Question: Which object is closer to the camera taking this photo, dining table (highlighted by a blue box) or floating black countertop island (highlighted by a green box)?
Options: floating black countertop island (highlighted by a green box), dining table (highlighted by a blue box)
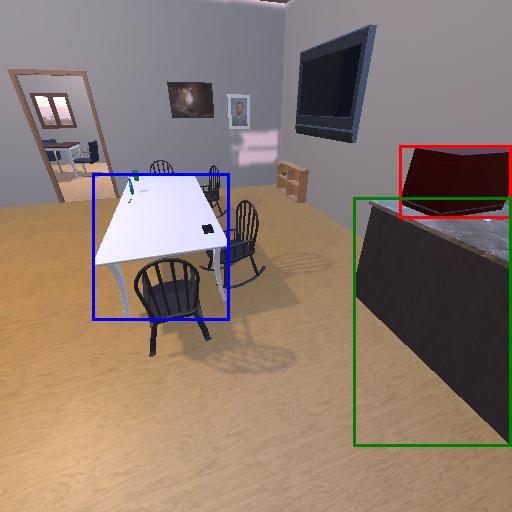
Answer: floating black countertop island (highlighted by a green box)